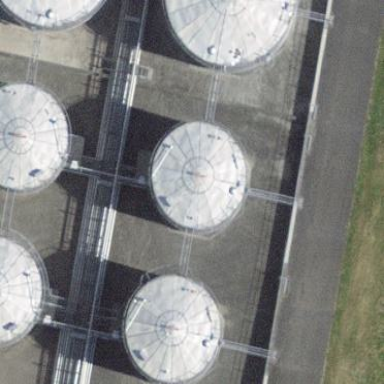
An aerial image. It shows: Storage tank which is man-made.